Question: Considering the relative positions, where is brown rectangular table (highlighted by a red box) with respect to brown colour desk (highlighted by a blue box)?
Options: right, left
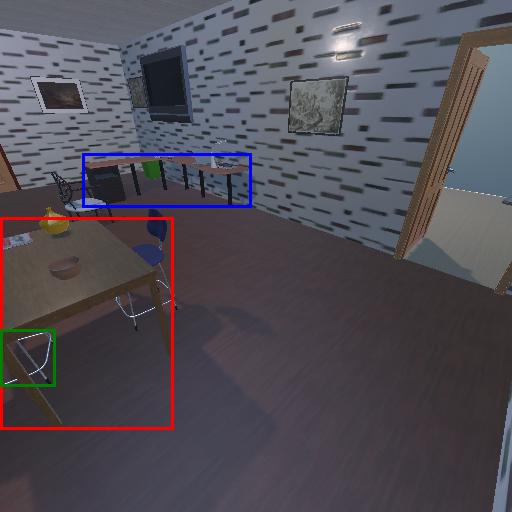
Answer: right